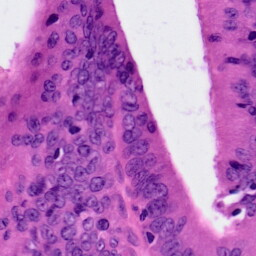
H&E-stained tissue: Colon